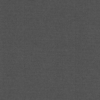
Label: dusty